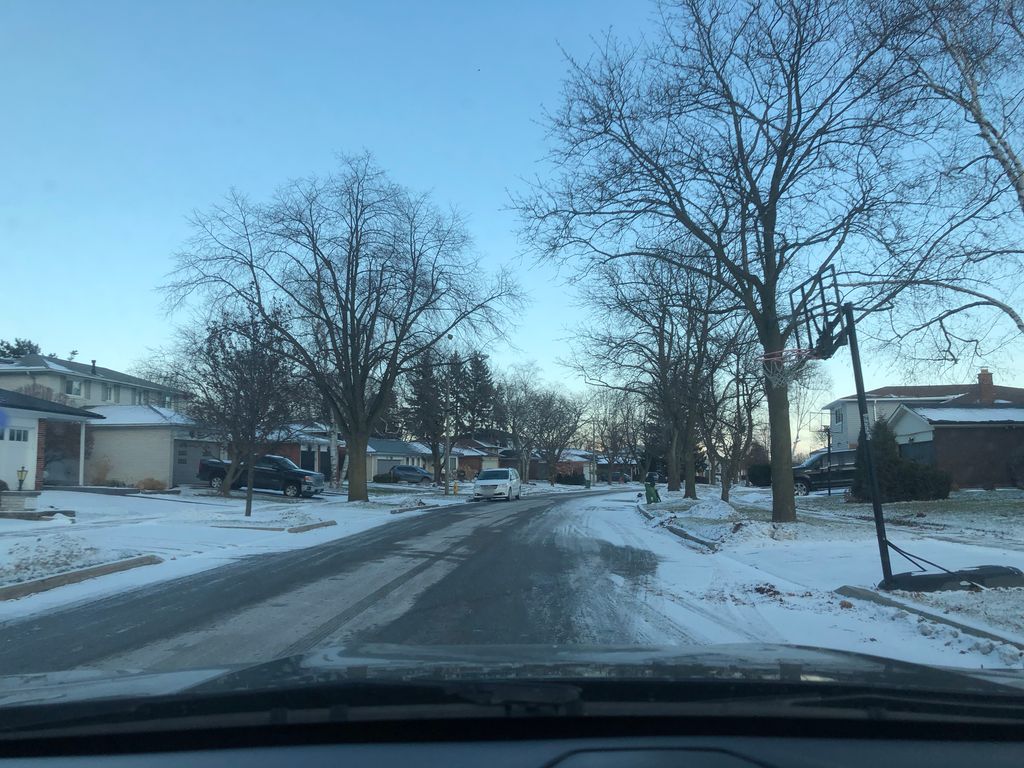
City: toronto